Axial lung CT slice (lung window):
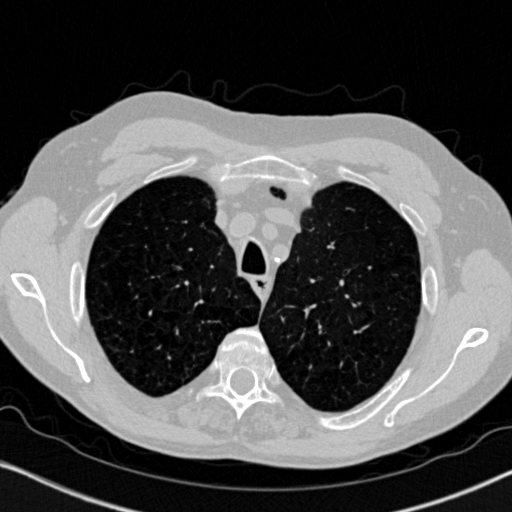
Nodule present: no